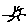
Label: sun